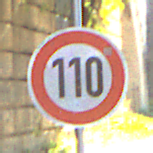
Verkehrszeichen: Geschwindigkeit110
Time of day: Midday
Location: Outdoor (Urban)
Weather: Clear
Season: NotSpecified
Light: Natural